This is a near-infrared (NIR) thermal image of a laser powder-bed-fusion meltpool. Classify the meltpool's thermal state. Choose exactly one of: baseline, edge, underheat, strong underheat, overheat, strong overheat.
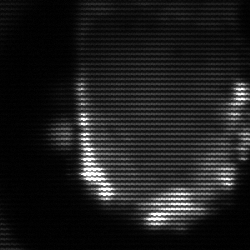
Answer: baseline